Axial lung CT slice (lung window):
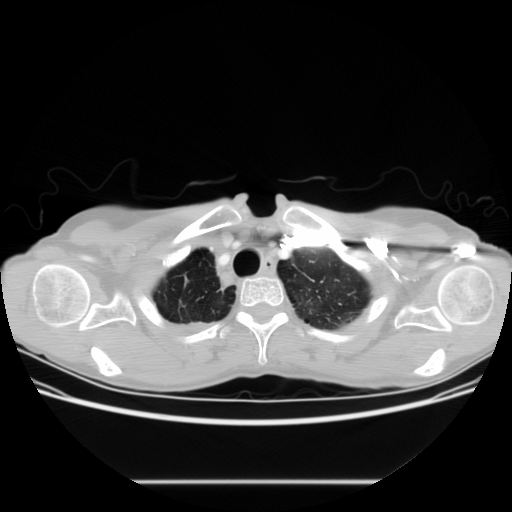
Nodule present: no